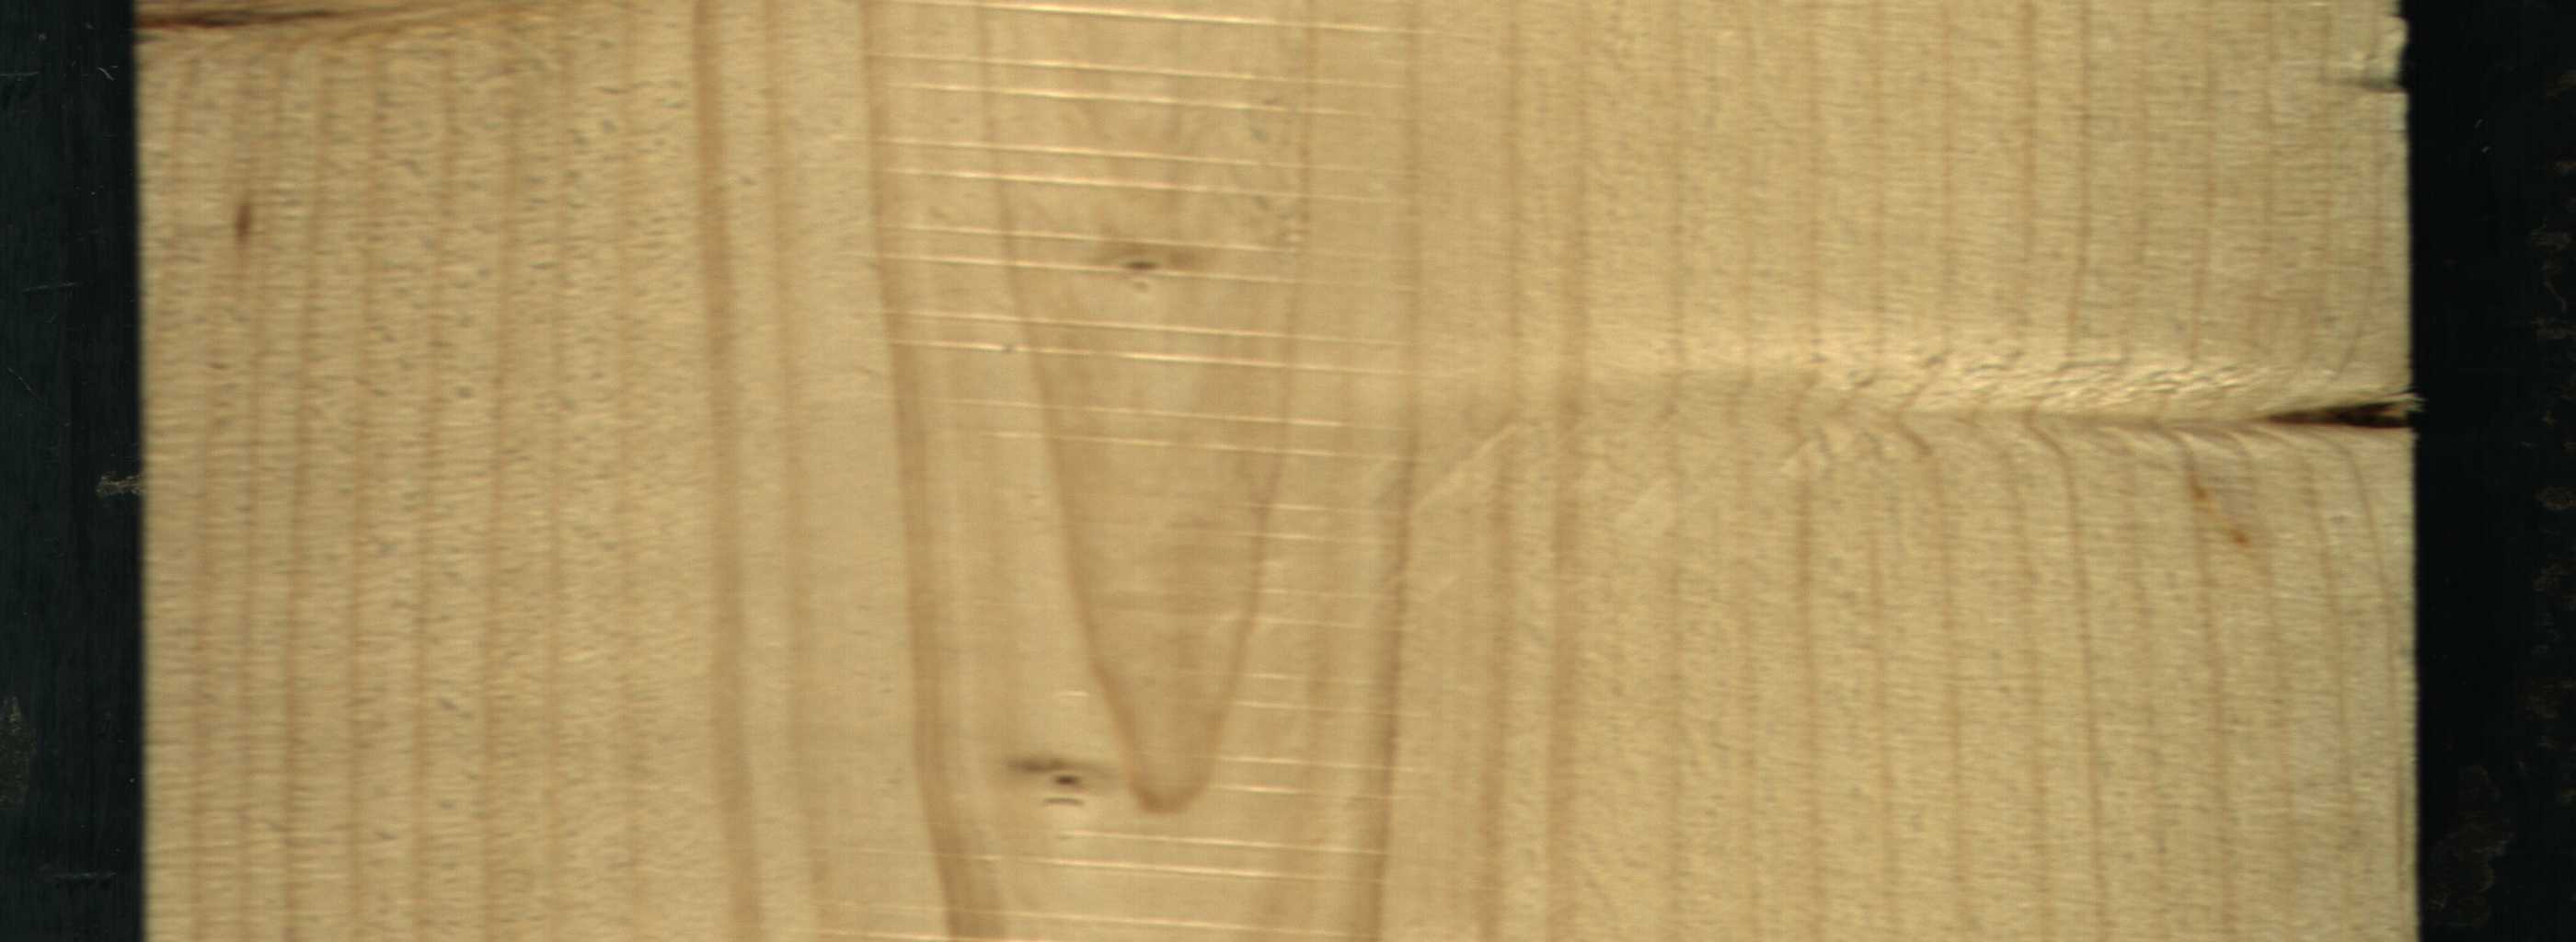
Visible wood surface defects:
Knot_missing
Live_Knot
Live_Knot
Live_Knot